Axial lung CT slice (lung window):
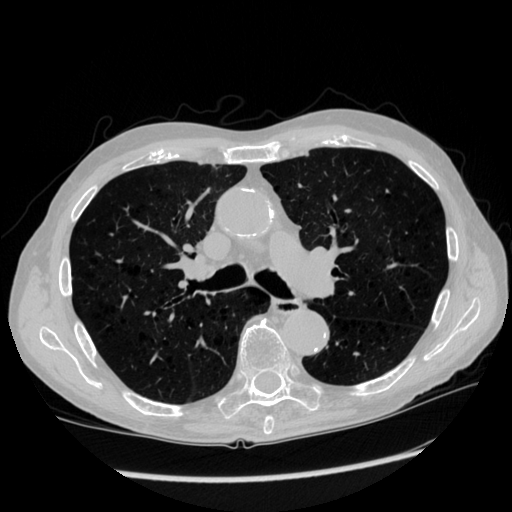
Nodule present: no